Question: I Am trying to create a UIBarButton as a flat Round Rect. sort of a mix between iOS 7 and 6.
Heres an example from the Facebook app

I want a Button that looks like the "send" button.
Anyone has any idea?
Im actually surprised that Apple don't give this option for us while they use it in quite a few places. sometimes just writing in colour is not enough to make the user understand its a button.
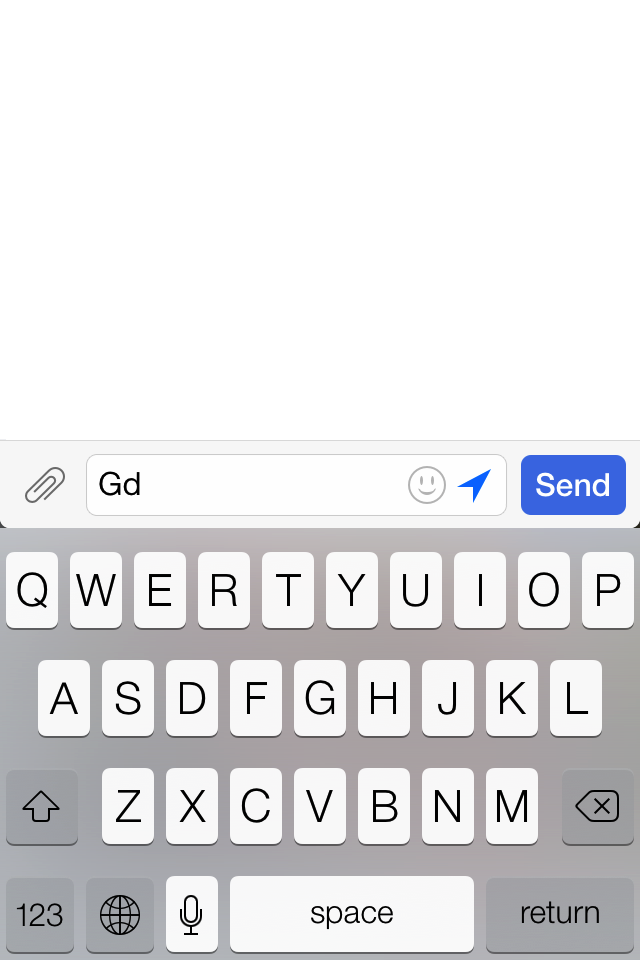
Answer: If you were to put a 'UIButton' inside a 'UIBarButtonItem' and set the 'backgroundColor', then you could use the 'cornerRadius' property of it's 'layer':
'''
self.button.layer.cornerRadius = 5;
'''
In order for this to work, you need the CoreGraphics.framework and '#import <QuartzCore/QuartzCore.h>'